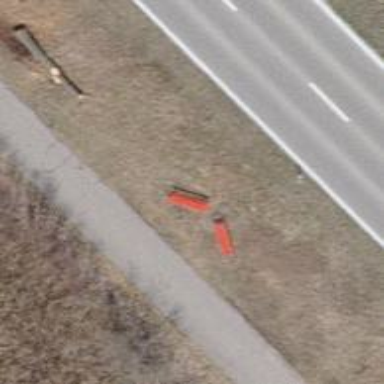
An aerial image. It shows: Red bench.